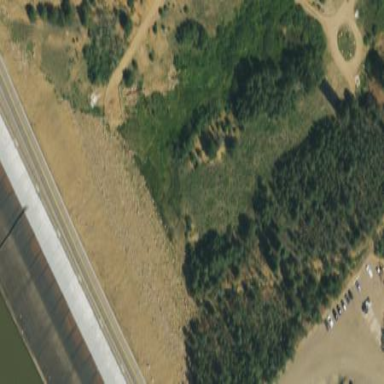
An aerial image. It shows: Dam along waterway.